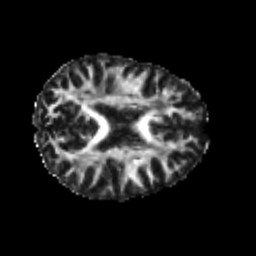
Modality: FA
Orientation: axial
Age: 22
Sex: female
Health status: healthy
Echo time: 0.074 s